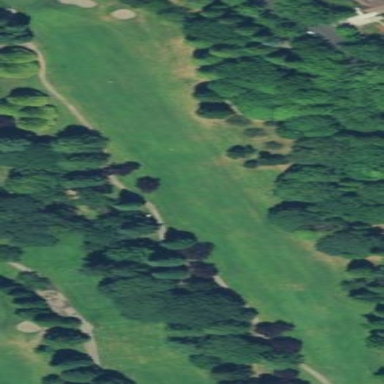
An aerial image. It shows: Scenic golf fairway.